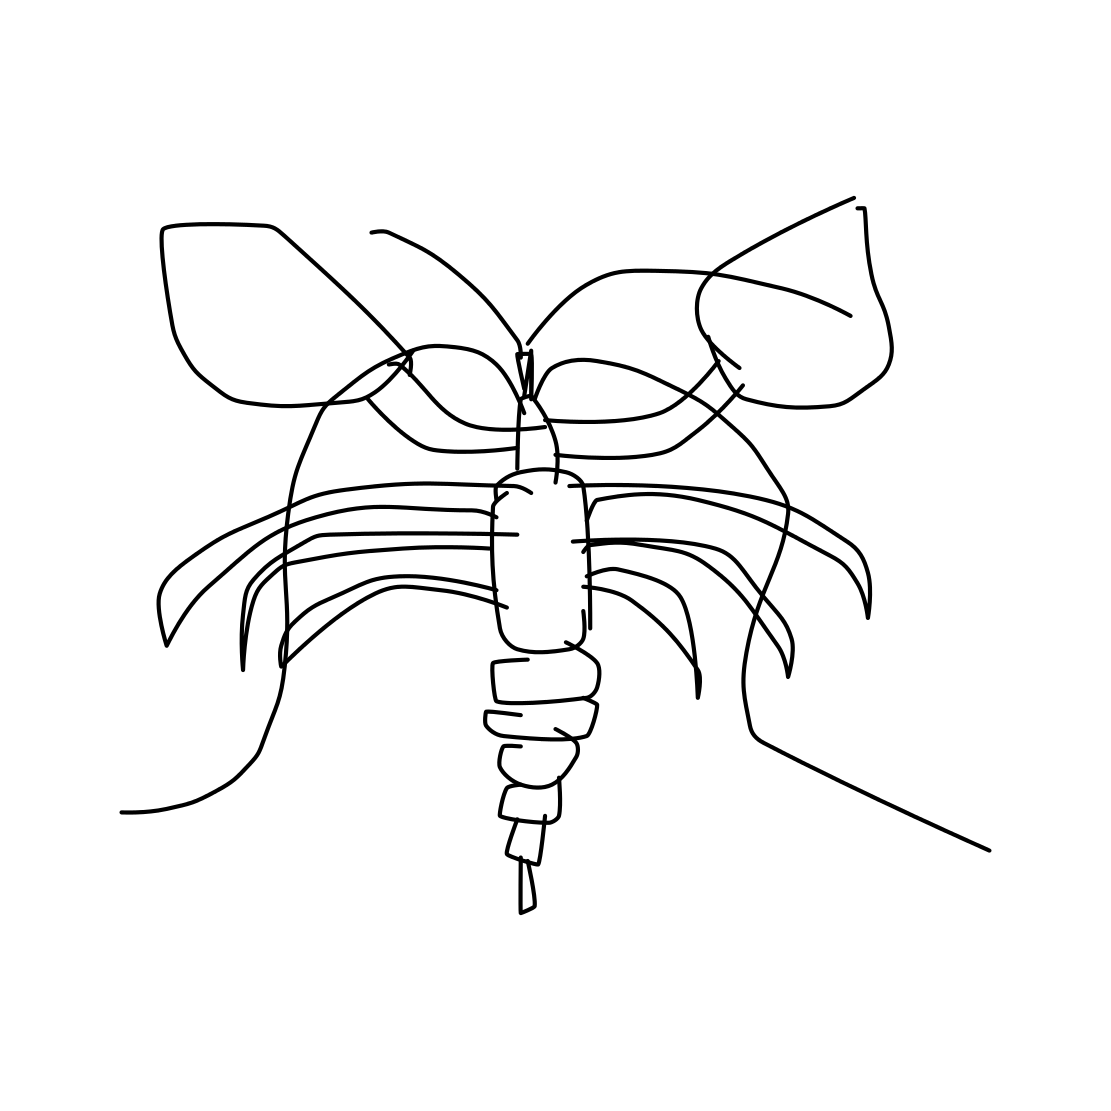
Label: lobster